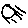
Label: sun